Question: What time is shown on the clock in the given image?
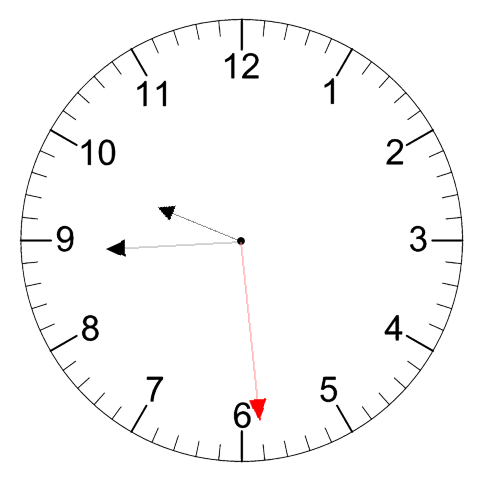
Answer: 09:44:29